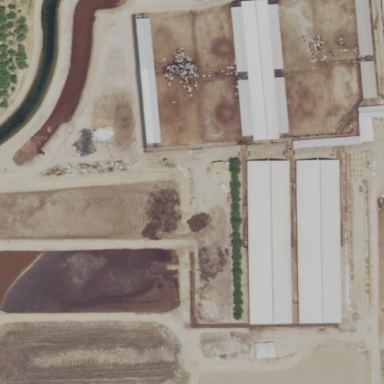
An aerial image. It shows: Farmyard area.